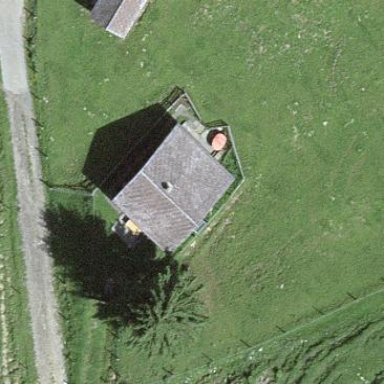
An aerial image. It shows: Detached building with gabled roof.